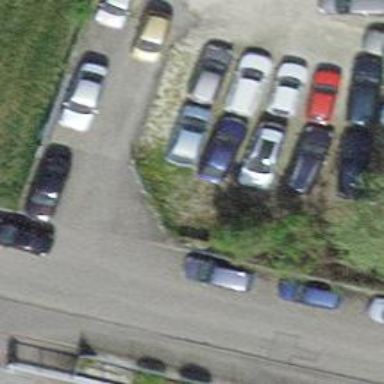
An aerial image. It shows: Car shop.